This continuous-wavelet-transform scalogram was computed from a bearing vibration snapshot. Determine the bearing's health state. Answer with exactly one of: normal, inner_race, outer_race, ball.
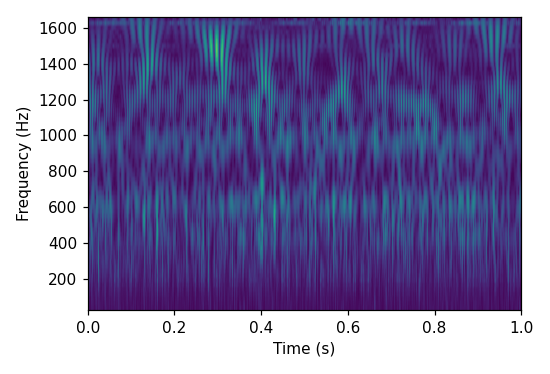
Answer: outer_race